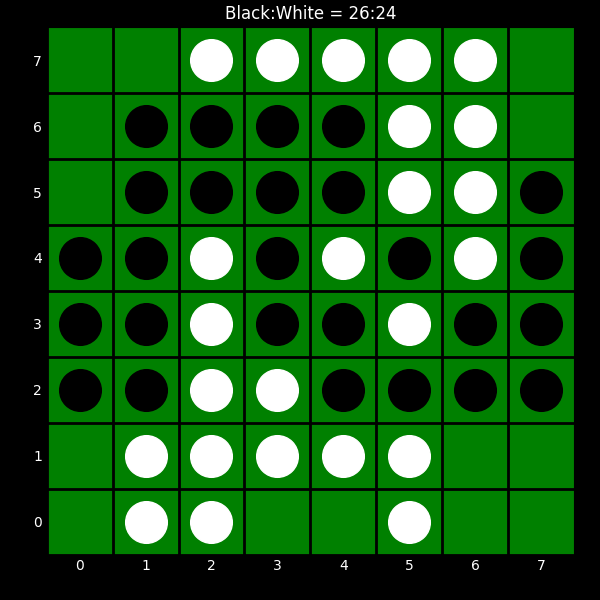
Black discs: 26
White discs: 24